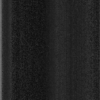
Label: dusty